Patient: sex F, age 19
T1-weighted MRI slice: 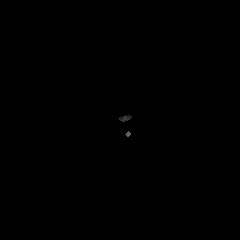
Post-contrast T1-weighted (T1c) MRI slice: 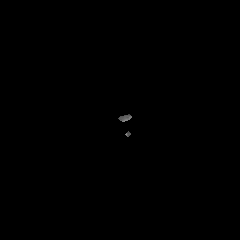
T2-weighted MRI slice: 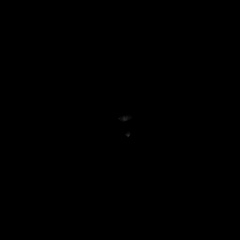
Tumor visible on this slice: no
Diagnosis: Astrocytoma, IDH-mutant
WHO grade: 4